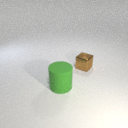
small brown metal cube behind large green rubber cylinder